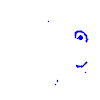
Particle: pion